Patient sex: M
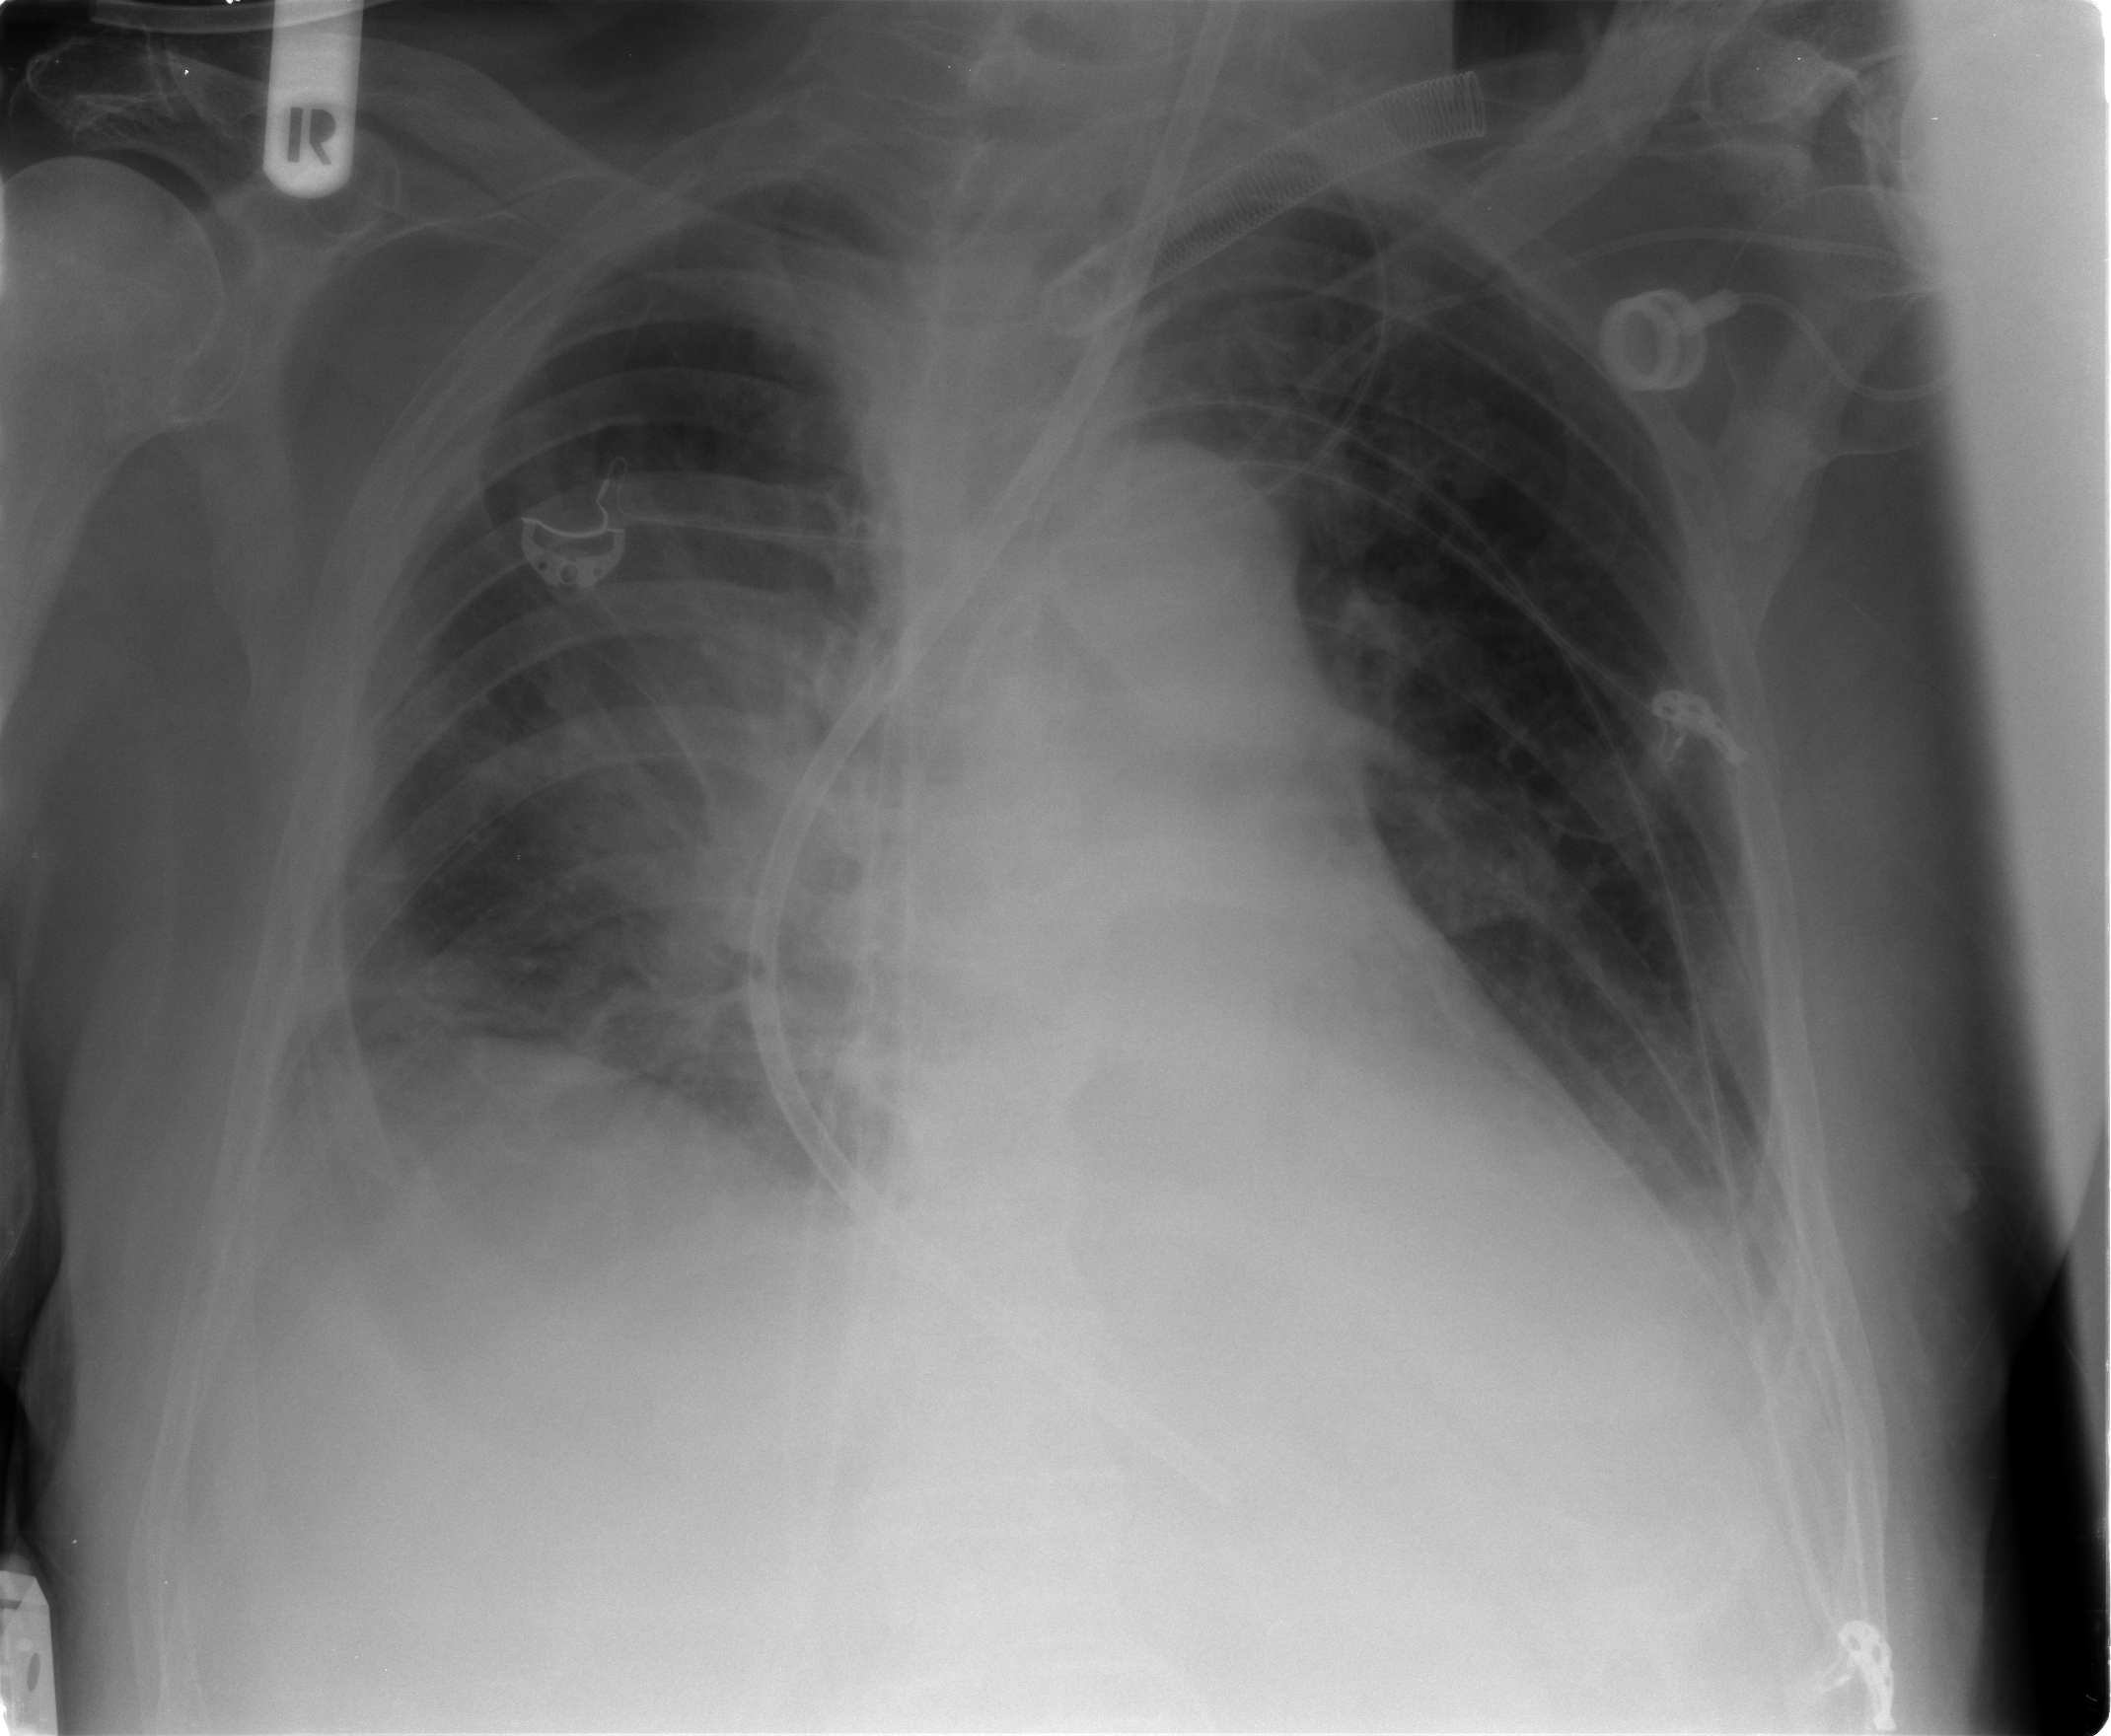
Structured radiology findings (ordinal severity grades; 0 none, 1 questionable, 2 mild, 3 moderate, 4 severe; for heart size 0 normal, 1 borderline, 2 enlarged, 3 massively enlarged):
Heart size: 0
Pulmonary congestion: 0
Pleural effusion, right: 2
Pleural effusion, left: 1
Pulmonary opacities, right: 2
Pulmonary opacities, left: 0
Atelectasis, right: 2
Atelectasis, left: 1